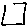
Label: square